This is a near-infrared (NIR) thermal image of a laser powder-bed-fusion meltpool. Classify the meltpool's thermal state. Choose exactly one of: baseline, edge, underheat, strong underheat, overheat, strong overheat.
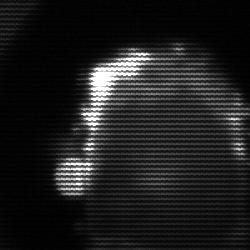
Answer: baseline